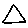
Label: triangle